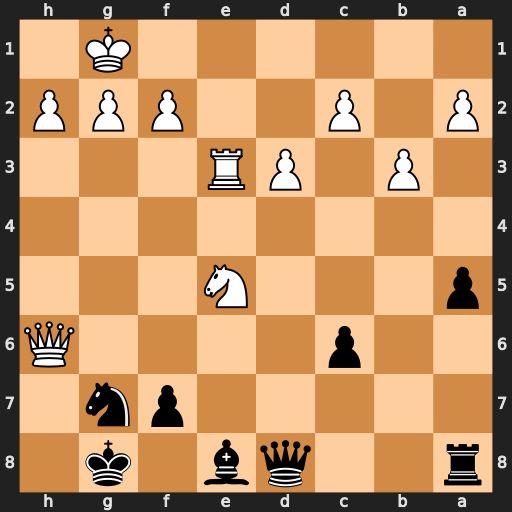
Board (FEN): r2qb1k1/5pn1/2p4Q/p3N3/8/1P1PR3/P1P2PPP/6K1
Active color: b
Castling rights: -
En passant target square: -
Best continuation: Nf5 Rg3+ Nxg3